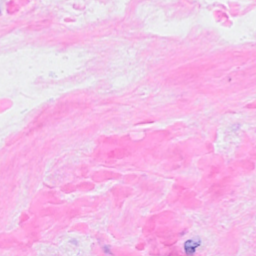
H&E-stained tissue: Breast